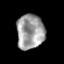
Tissue: prostate
Cell type: T cells
Senescence score: 0.3157
Nuclear area (px): 944
Mean DAPI intensity: 157.49